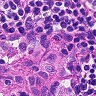
Metastatic tissue present: no